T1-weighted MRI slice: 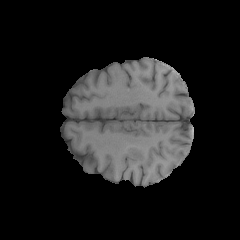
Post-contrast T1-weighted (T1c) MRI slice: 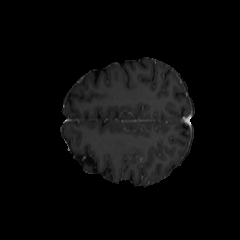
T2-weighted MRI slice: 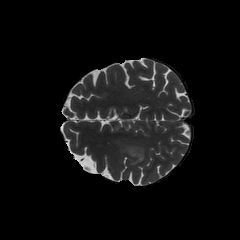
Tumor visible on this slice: yes